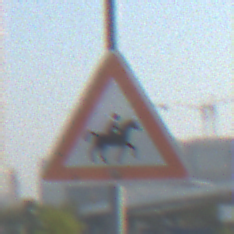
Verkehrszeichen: ReiterLinks
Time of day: SunriseSunset
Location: Outdoor (Urban)
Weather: Clear
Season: NotSpecified
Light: Natural